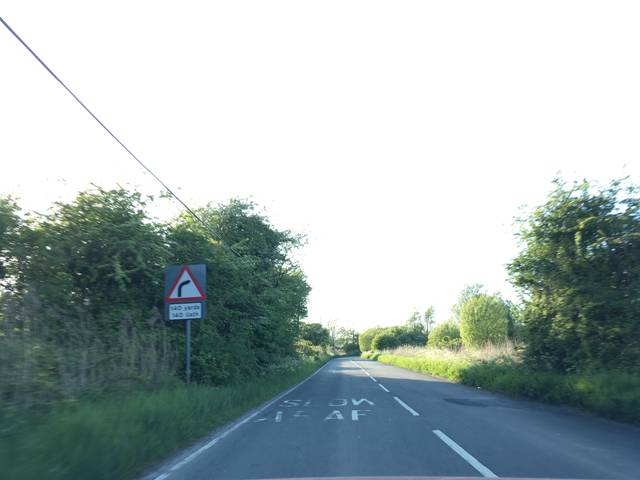
Region: United Kingdom
Coordinates: 51.518, -3.059